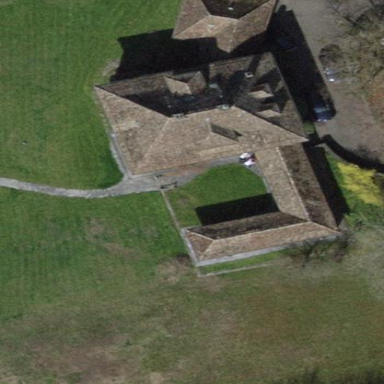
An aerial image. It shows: Part of building.